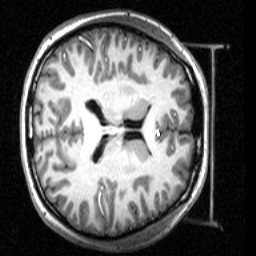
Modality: T1w
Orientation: axial
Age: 20
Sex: female